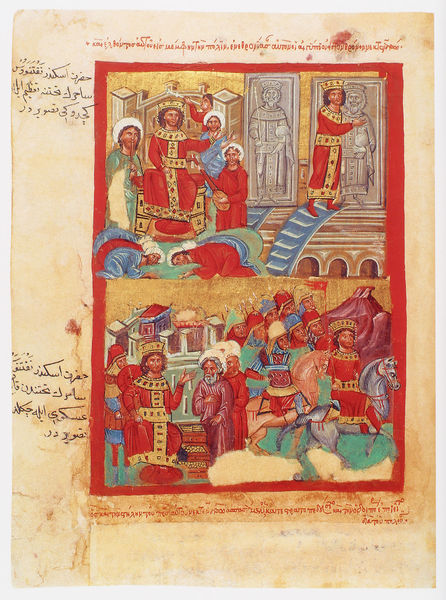
Titel: Der griechische Alexanderroman
Institution: Venedig, Hellenic Institute Codex Gr. 5
Schlagwörter: berg, blau, gelb, grün, menschen, männer, rot, bild, häuser, gold, krone, pferd, pferde, reiter, turm, schrift, berge, lila, treppe, könig, stufen, bögen, eng, seite, text, arabisch, mittelalter, könige, persien, handschrift, dreidimensional, notizen, vergleich, persisch, codex, grabtafeln